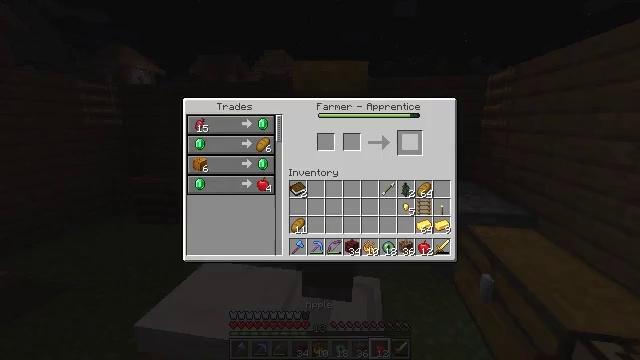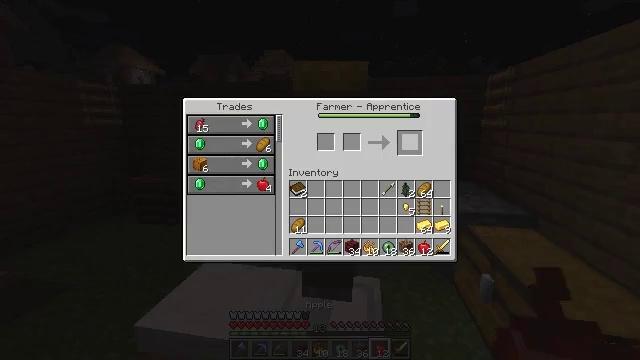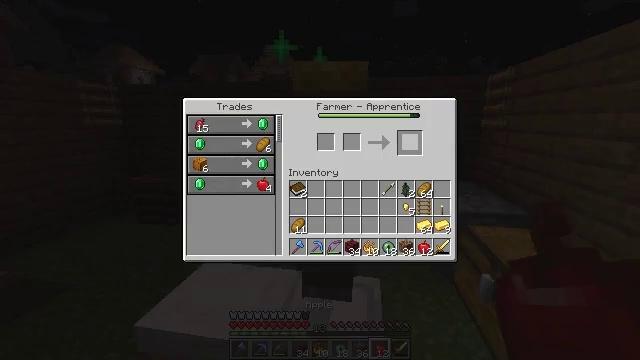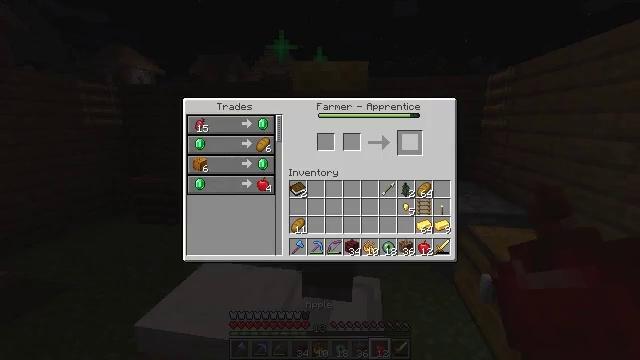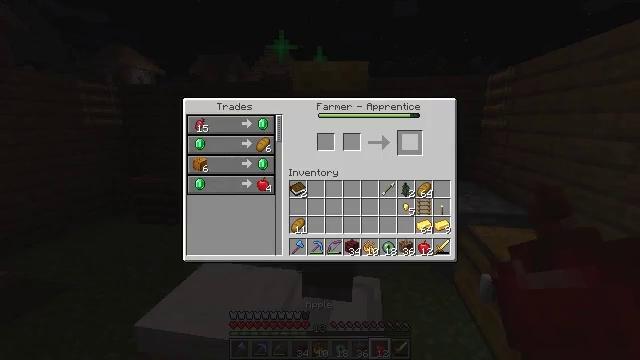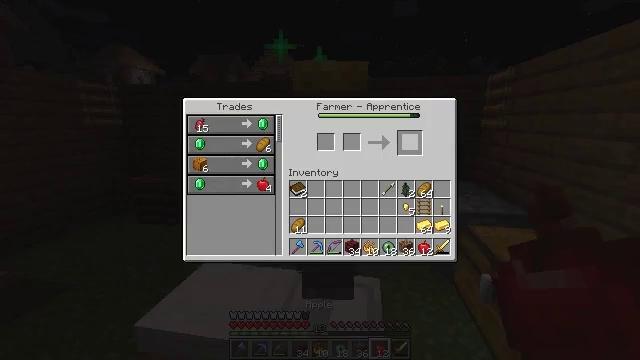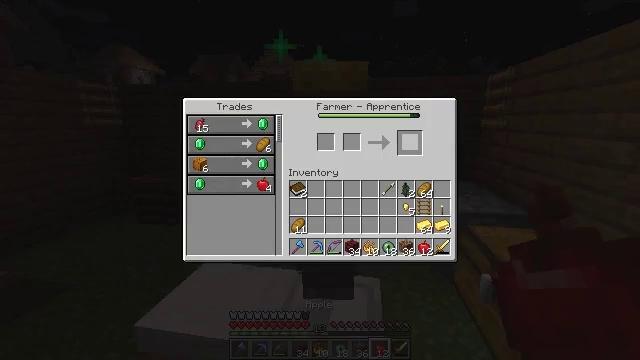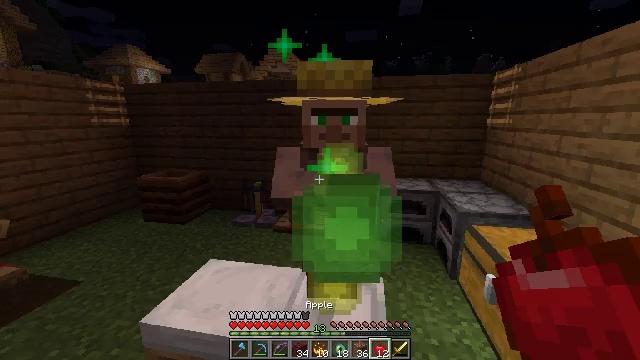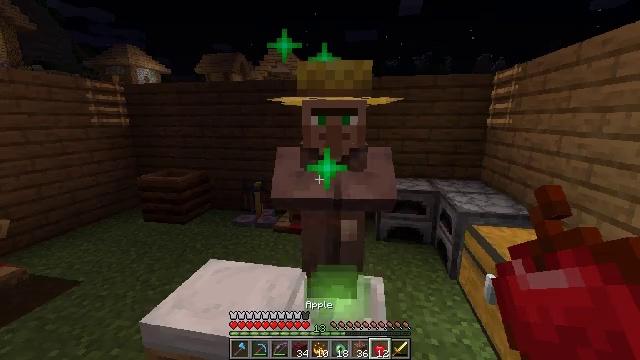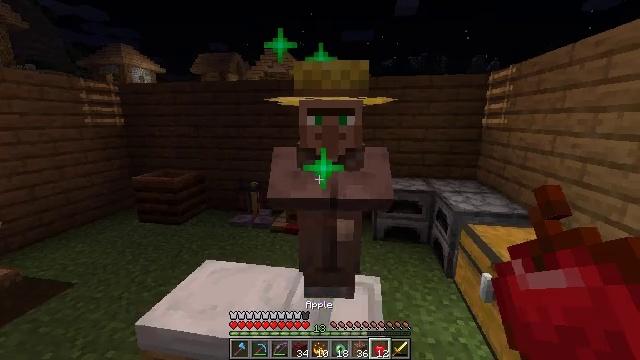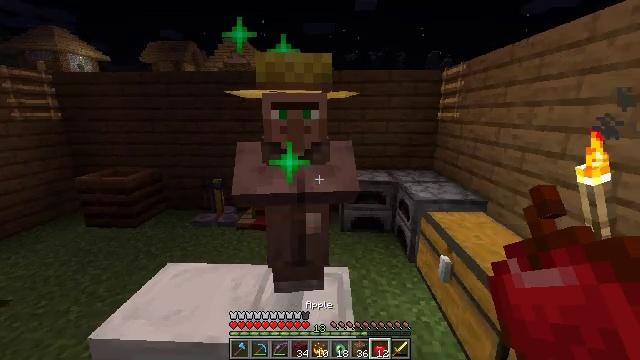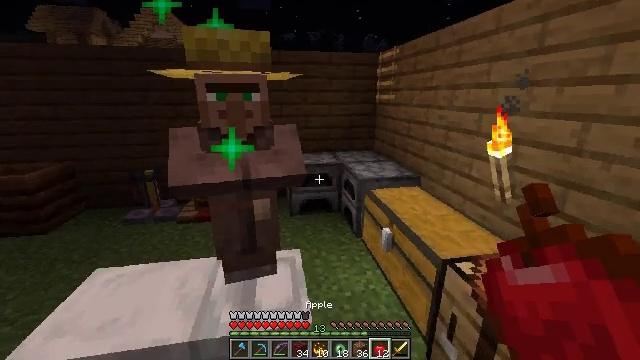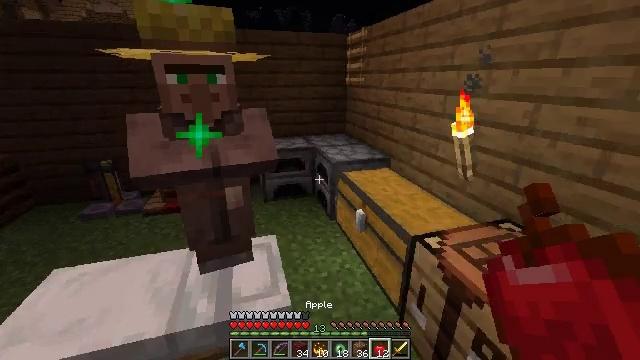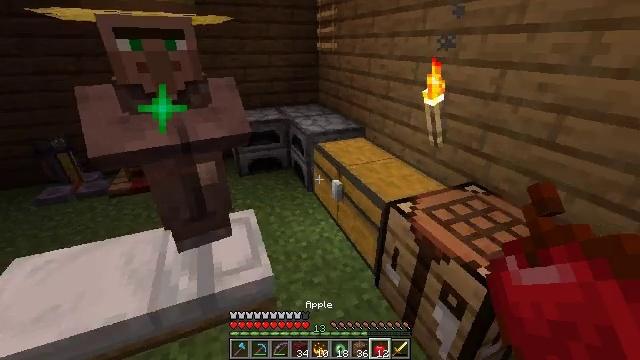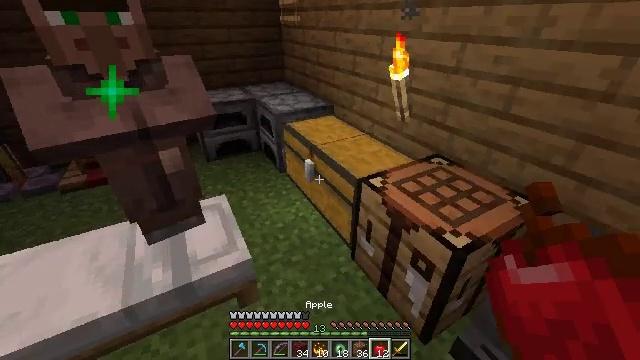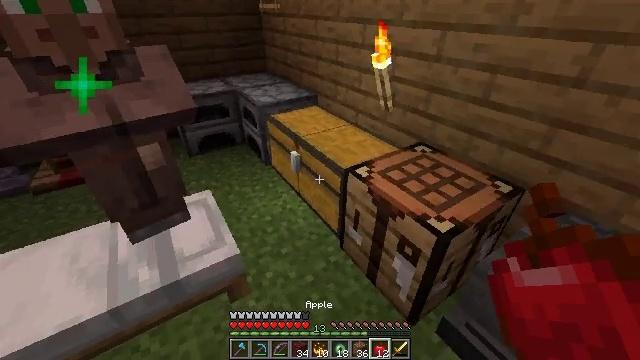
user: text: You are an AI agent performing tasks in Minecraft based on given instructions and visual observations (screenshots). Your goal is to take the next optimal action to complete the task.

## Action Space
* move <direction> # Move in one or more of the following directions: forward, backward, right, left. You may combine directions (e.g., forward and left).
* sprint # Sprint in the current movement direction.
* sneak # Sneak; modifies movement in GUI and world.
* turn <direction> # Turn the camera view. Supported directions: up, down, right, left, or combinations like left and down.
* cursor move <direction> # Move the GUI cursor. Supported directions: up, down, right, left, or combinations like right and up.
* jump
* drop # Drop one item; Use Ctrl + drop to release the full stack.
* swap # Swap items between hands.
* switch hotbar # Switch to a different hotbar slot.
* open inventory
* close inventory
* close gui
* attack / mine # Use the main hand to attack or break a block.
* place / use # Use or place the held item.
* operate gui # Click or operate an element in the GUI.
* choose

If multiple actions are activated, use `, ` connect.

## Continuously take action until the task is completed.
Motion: motion action
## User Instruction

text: Mix gold and an apple to produce a golden apple.
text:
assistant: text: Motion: sneak, open gui
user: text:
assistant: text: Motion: sneak
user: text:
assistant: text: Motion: sneak, cursor move left
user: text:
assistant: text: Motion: sneak
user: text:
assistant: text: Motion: sneak
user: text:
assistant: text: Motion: sneak
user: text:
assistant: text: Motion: no_op
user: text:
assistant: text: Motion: close gui
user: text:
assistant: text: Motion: open inventory
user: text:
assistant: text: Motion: turn right and down
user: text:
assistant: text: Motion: turn right and down
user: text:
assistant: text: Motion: turn right and down
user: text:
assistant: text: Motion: turn right and down
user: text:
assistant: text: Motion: turn right and down
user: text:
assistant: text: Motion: turn right and down
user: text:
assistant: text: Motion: turn right and down
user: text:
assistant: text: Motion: turn right and down
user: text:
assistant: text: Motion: turn right and down
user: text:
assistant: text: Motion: turn right and down
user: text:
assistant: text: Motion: turn right
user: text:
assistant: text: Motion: turn left and up
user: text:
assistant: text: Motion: turn left and up
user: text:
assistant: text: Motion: turn left
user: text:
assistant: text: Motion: use / place
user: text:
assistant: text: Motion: turn left, use / place
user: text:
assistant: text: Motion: turn left and up, use / place
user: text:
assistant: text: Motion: no_op
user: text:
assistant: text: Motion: no_op
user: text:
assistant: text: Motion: no_op
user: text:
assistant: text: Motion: no_op